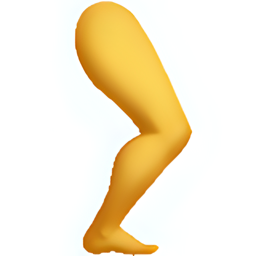
Name: leg
Emoji: 🦵
Group: People & Body
Sub-group: body-parts